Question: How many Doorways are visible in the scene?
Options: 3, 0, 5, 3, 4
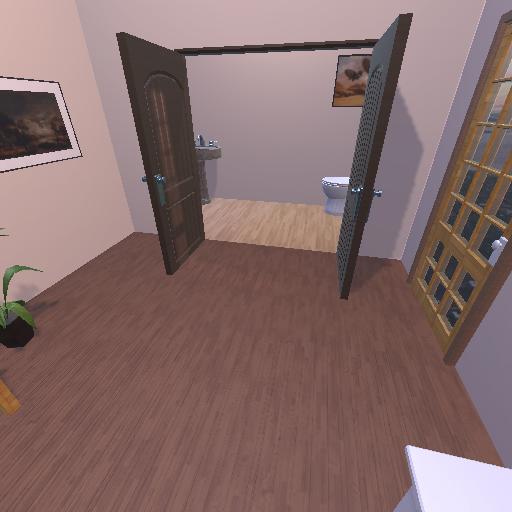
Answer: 3